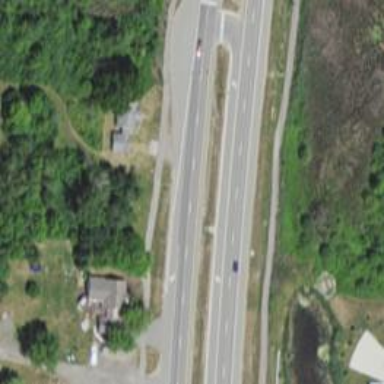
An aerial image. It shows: Primary highway.